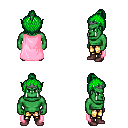
a pixel art fantasy rpg character, male body template, orc, green skin, pink cape, gold greaves, green short topknot hairstyle, iron tiara, maroon shoes, four views (front, back, left, right), 2x2 character sprite sheet, small pixel art, hard edges, no anti-aliasing